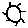
Label: sun